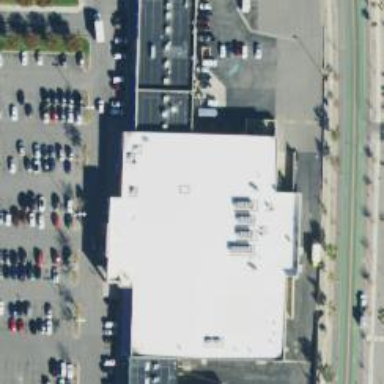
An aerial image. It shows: Supermarket.